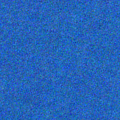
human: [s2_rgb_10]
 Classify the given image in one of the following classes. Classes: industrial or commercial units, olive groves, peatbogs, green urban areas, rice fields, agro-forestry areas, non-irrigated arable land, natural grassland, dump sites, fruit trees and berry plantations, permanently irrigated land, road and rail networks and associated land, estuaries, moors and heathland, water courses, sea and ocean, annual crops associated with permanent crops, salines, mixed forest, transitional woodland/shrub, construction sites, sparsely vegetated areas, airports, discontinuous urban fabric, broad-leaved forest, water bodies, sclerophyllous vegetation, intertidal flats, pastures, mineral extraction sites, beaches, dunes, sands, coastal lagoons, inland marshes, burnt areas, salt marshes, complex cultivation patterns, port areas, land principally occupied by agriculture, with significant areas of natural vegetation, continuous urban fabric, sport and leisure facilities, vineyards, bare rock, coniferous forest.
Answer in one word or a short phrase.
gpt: sea and ocean